Question: I was using the Chosen Jquery which causes the dropdownlist to not update.
This is the HTML:
'''
<select name="ctl00$BodyPlaceHolder$ddl1" id="ddl1" class="chose-select le">
<option value="Select a State">Select a State</option>
<option value="Alabama">AL</option>
<option value="Alaska">AK</option>
<option value="Arizona">AZ</option>
</select>
'''
JavaScript which sets the selected index to 0:
'''
function setSelectedIndex(dropdownlist, selVal) {
var ddl1 = document.getElementById(dropdownlist);
if (selVal < ddl1.selectedIndex) {
ddl1.selectedIndex = selVal;
$(ddl1).val(0).trigger('chosen:updated');
}
}
'''
That does the trick with one issue. The issue is once the function sets the selected index to 0, it shows the "Select an Option" as the 0 index instead of the default first option.

Any idea how to fix that?
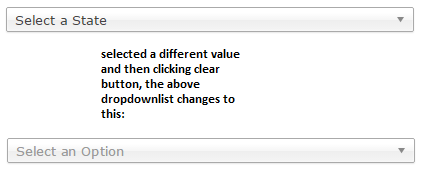
Answer: I had to remove the '.val(0)' and it worked fine.
'''
$(ddl1).trigger('chosen:updated');
'''